Group 1:
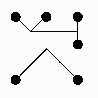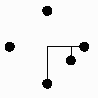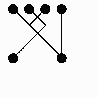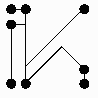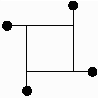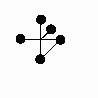
Group 2:
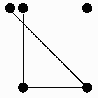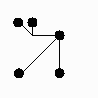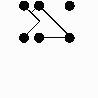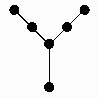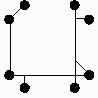
Rule separating the two groups: Convex hull is a square vs. convex hull is not a square.
Concepts: convex_hull, square
Comments: Additionally, the points in the examples on the left lie on the boundary of the square.

EX2897 was originally on the right hand side, but it was removed because it seems to be an error.
Author: Matthew J. Howells